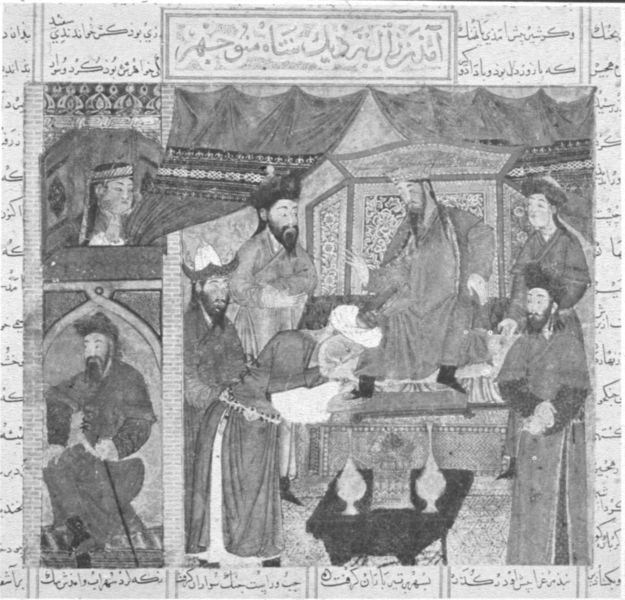
Titel: Shahnama
Standort: Dublin
Institution: Chester Beatty Library
Schlagwörter: dunkel, kopf, mann, umhang, weiß, sitzen, frau, grau, hell, hut, hüte, kleid, kleider, männer, raum, schmuck, schwarz, tisch, zeichnung, haus, tuch, malerei, ornament, bart, bärte, mütze, richter, diener, rahmen, gelehrte, innenraum, vorhang, gewand, interieur, kelch, sitzend, gewänder, blatt, prinzessin, stock, krug, vase, kopfbedeckung, füße, schrift, kuss, papier, bogen, mauer, hof, figuren, arch, architecture, chair, crown, curtain, curtains, gefolge, hands, hat, kaiser, king, kissen, könig, men, people, religious, robes, thron, throne, white, women, black, dress, gray, grey, interior, old, painting, robe, table, tea, vorhänge, woman, inschrift, ornamente, bed, japanese, looking, pattern, picture, vasen, pot, wooden, schriftzeichen, foto, gefäß, buch, fuss, orient, orientalisch, palast, asien, druck, illustration, schwert, säbel, text, beschriftung, herrscher, trohn, tron, räume, beten, gefässe, wissenschaftler, china, pergament, karaffe, arabisch, harem, konkubine, hand, wood, spitzbogen, schreiben, food, man, gedicht, wächter, baldachin, huldigung, drapes, prince, kutten, verehrung, drawing, black and white, indien, turban, etching, hats, miniatur, beard, prophet, arabien, islam, desk, writing, araber, scene, zelt, sultan, urn, vorhanf, emperor, lamps, royal, cloak, historical, history, jesus, vases, kalligraphie, medieval, geschenke, verhandeln, sitzens, plane, book, doctor, verehren, buchmalerei, kaftan, tent, gaben, chinese, greyscale, asian, persian, persisch, weinkaraffe, japan, teapot, koran, sure, kalif, arabic, calligraphy, islamic, script, miniature, black white, coran, frauenbüste, imam, kadi, menschen turban, mongolen, quran, verneigung, carving, rich, prüfen, narrative, stick, arab, eastern, indian, pray, bard, bow, border, praying, royalty, illumination, kneeing, mongolia, mustache, moustache, india, knee, words, bending, manuscript, verbotene stadt, nobility, krone, sign, niche, gift, trade, servants, incense, white and black, byzantine, beards, ruler, turbans, present, bowing, bear, asia, arabia, emporer, pribnce, sandscriopt, sandscript, nine, mongolian, high priests, devotian, attendants, presentation, copy, language, objects, belts, gifts, worship, foreign, middle east, regal, korean, documentation, mongols, mongol, prostrtion, imperial, tribute, write, east, culture, characters, mohommed, chinesischer kaiser, quing, carpets, korea, jat, dais, krüg, scholars, moghul, clak, garb, bedchamber, enthroned, traders, mustash, opium, opium den, respect, kalligrafie, sanskrit, manchu, turban#, moscee, guad, jeweler, bordure, abc, muslin